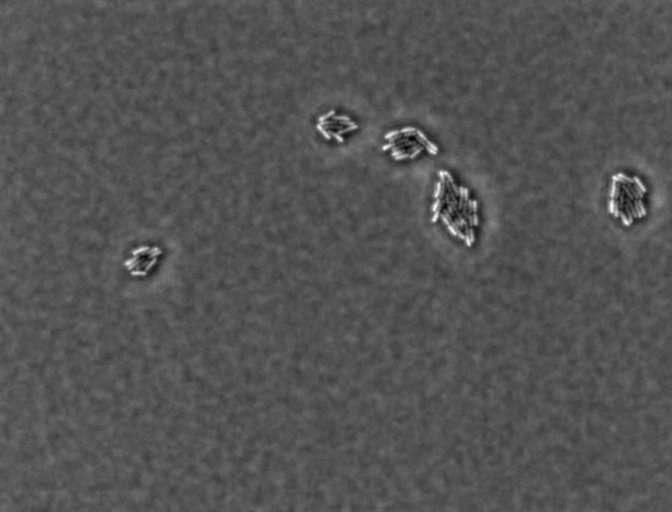
Salmonella enterica Enteritidis